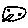
Label: moon